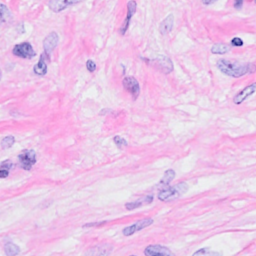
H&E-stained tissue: Breast